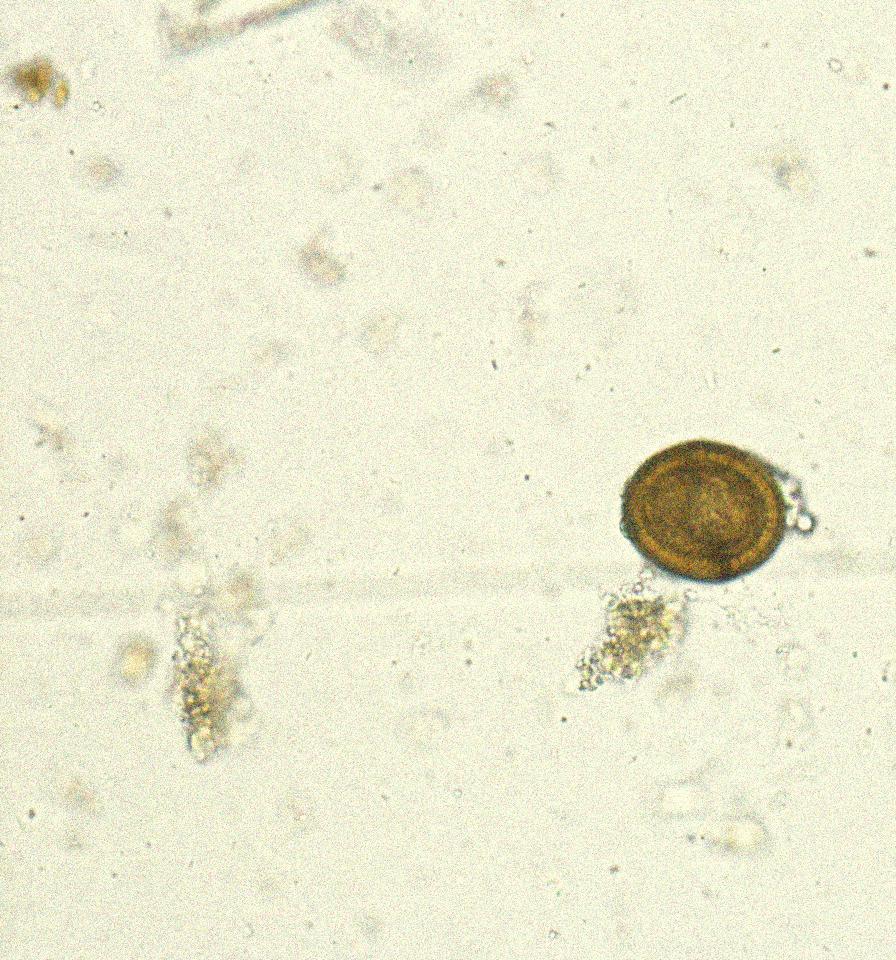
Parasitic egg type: Taenia spp. egg